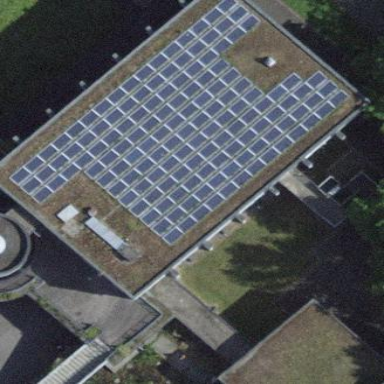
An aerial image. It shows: Solar power generator with photovoltaic panels.